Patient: sex M, age 57
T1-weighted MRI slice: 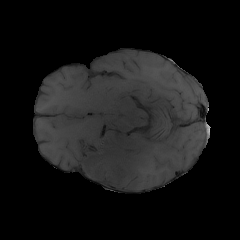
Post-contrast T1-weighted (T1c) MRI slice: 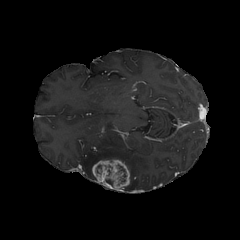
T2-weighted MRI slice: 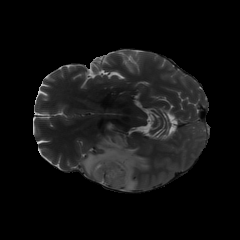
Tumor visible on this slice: yes
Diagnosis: Glioblastoma, IDH-wildtype
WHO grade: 4